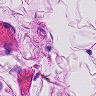
Metastatic tissue present: no